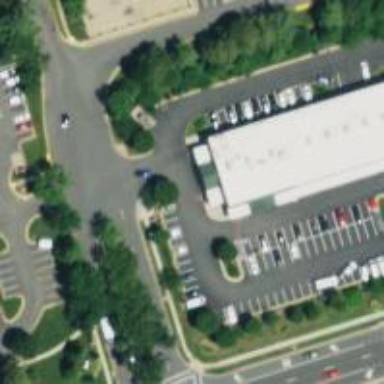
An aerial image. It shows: Convenience shop.